Interaction volume radius: 5 \u00c5
Interaction volume height: 30 \u00c5
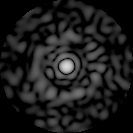
Disorder parameter: 0.826